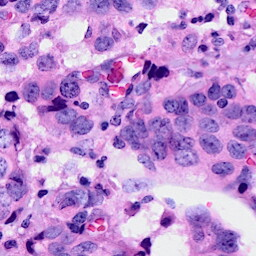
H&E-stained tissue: Breast